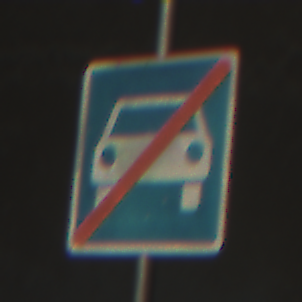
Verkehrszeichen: EndeKraftfahrstrasse
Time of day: Midday
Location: Outdoor (Urban)
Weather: Clear
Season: NotSpecified
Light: Natural